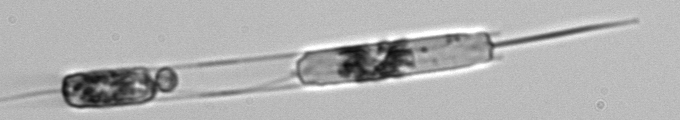
Label: Ditylum_brightwellii